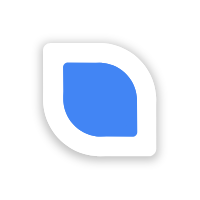
Cursor type: resize_se
OS/theme: linux-google-cursor
Variant: blue